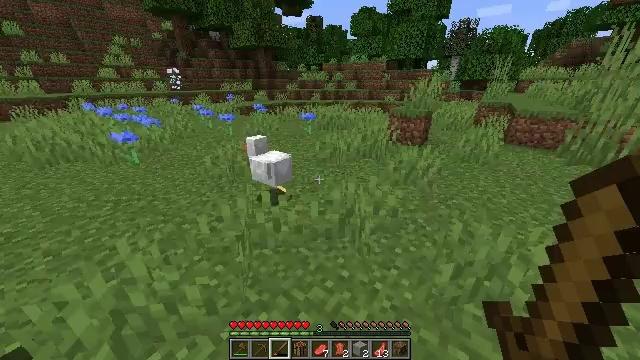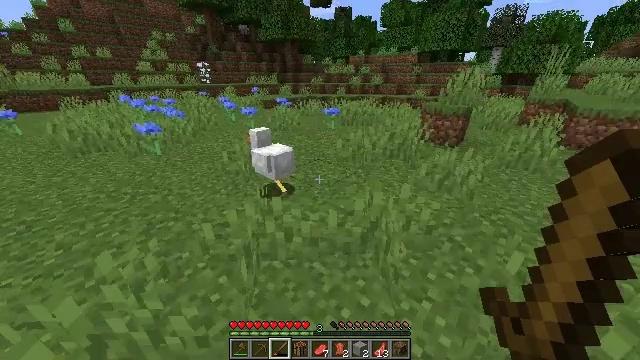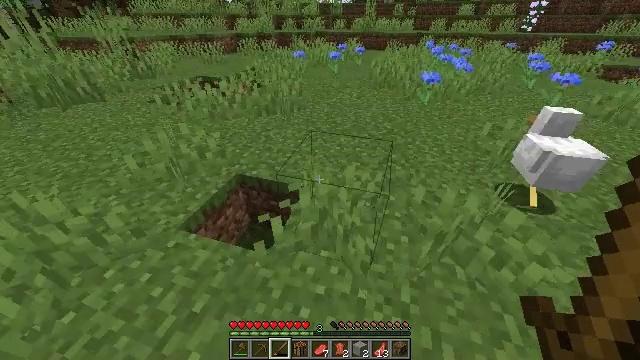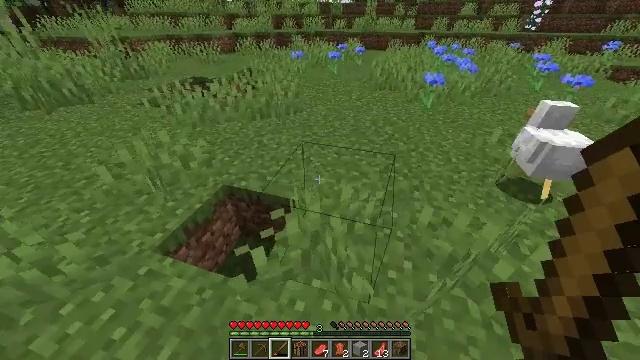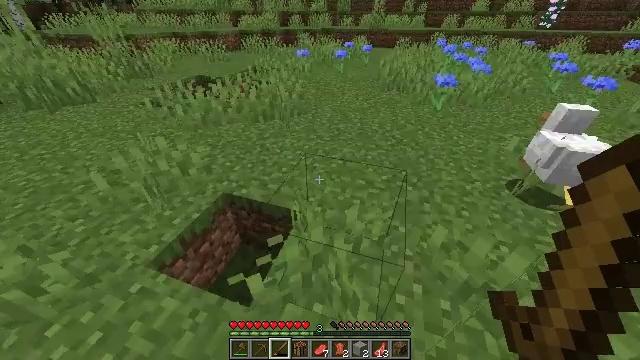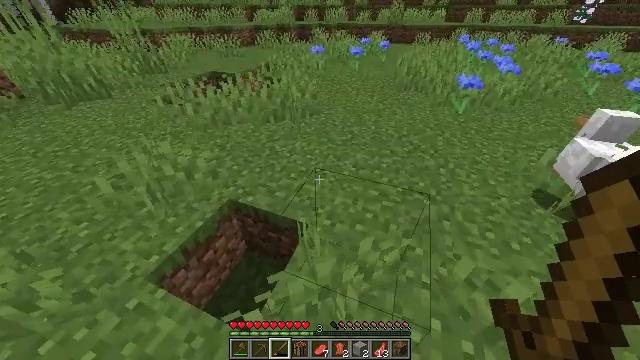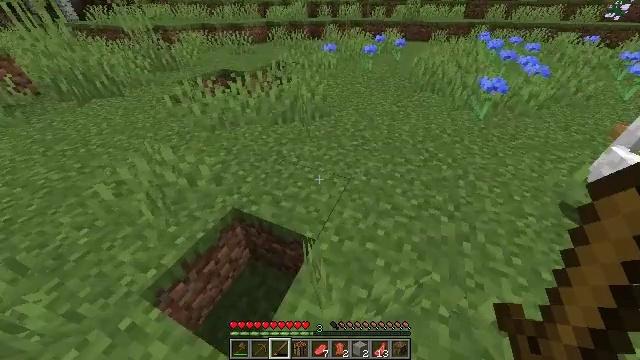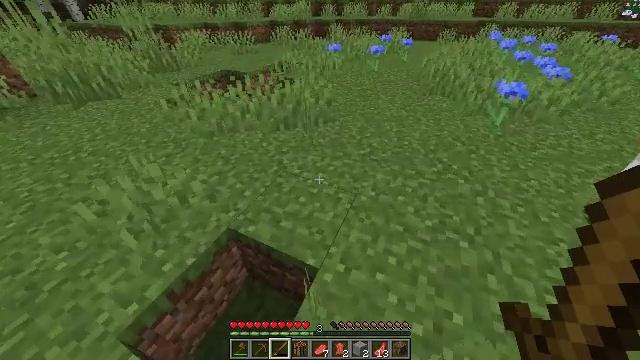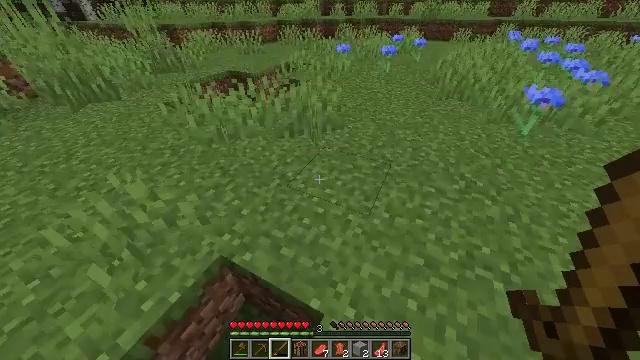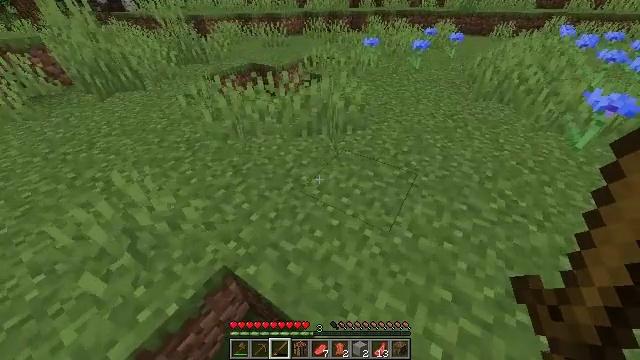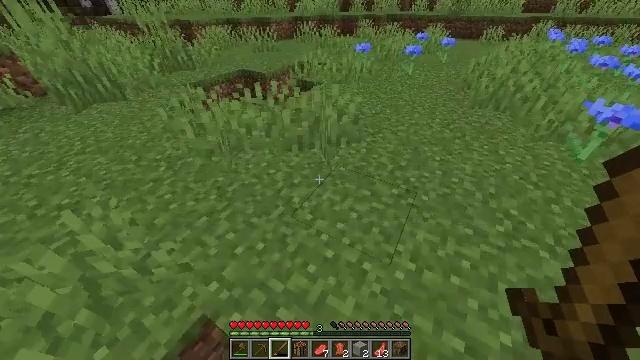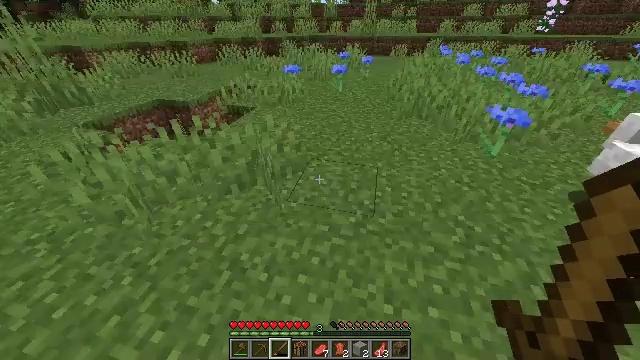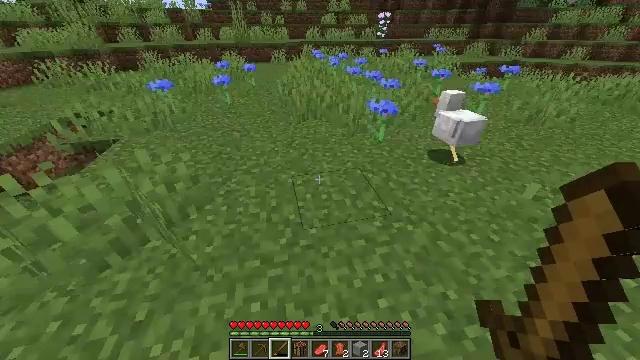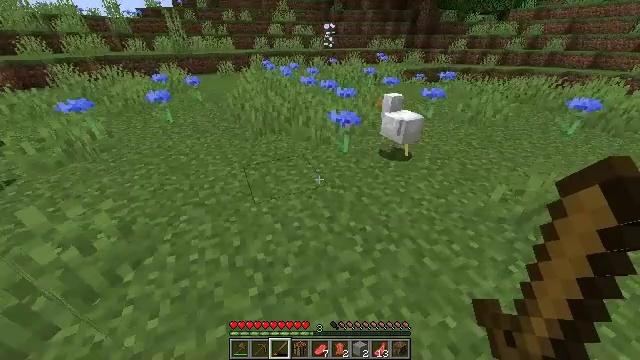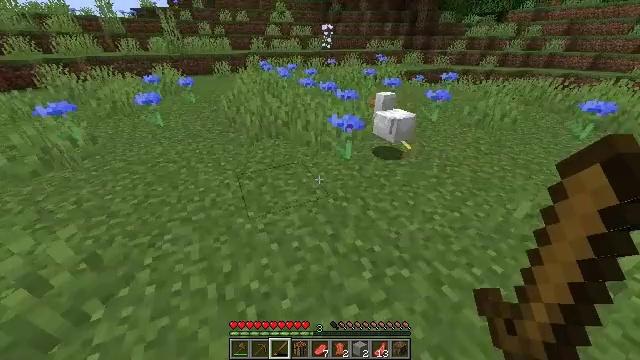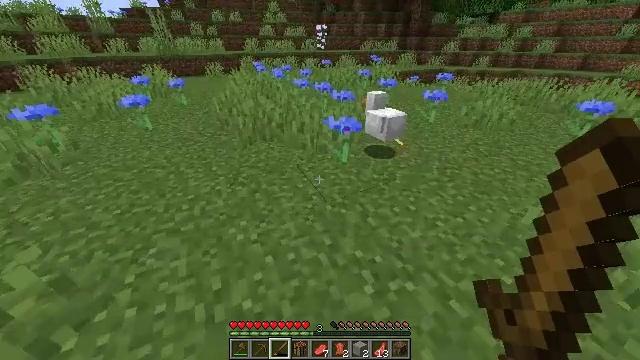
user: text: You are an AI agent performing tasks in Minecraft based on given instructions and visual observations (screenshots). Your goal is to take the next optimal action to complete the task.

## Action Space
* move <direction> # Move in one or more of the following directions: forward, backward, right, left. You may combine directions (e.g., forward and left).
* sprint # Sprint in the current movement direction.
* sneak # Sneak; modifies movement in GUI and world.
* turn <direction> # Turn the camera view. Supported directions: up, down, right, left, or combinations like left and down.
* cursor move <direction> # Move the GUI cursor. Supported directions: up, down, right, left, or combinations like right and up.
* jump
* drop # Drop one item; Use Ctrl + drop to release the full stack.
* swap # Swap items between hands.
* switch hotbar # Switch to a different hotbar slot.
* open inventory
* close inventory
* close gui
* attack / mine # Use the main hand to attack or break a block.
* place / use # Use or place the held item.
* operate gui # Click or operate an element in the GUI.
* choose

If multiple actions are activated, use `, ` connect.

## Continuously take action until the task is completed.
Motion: motion action
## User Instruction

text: Hunt animals.
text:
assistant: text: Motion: move forward, sprint
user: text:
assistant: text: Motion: move forward and move left, sprint, turn left and down
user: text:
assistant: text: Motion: move forward
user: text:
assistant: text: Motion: move forward, turn left
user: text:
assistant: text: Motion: move forward, turn left
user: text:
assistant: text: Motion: move forward, turn left
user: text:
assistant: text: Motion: move forward, turn left
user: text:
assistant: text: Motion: move forward, turn left
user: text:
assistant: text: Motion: move forward, turn left and down
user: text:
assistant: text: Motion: move forward, turn right
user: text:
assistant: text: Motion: move forward, turn right and up
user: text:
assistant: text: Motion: move forward, turn right and up
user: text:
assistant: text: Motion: move forward, turn right and up
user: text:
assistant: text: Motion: move forward
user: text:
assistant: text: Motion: move forward, turn right
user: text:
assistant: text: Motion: move forward
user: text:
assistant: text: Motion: move forward, turn left
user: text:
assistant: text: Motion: move forward, turn left
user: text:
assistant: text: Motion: move forward, turn left
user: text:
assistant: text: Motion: move forward
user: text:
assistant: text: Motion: move forward, turn right and up
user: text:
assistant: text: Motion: move forward
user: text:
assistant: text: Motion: move forward
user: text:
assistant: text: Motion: move forward
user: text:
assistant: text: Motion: move forward
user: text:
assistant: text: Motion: move forward, turn right
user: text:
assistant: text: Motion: move forward
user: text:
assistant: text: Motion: move forward, turn left and down
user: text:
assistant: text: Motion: move forward
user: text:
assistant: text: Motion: move forward